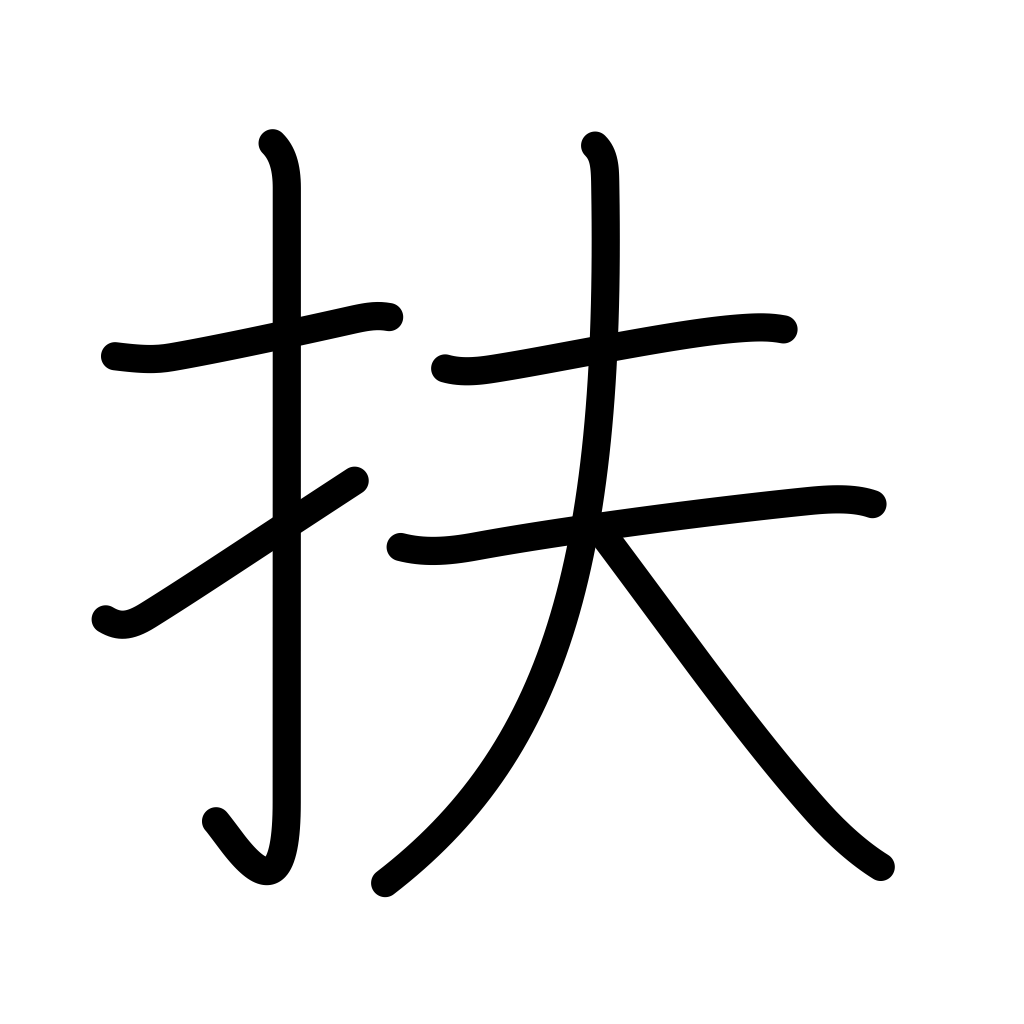
Meaning: aid, help, assist